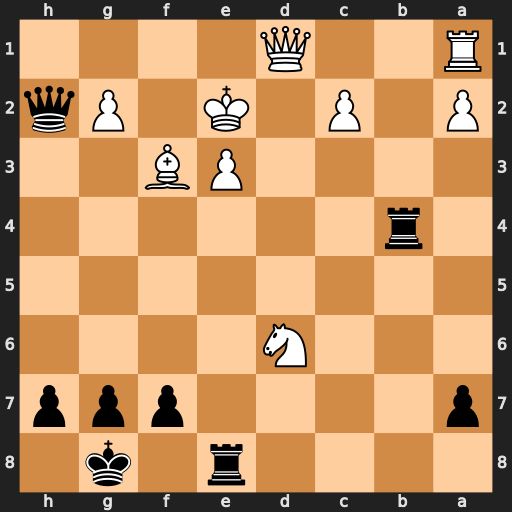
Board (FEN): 4r1k1/p4ppp/3N4/8/1r6/4PB2/P1P1K1Pq/R2Q4
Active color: b
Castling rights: -
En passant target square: -
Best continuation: Rd8 Qd5 Qxd6 Qxd6 Rxd6